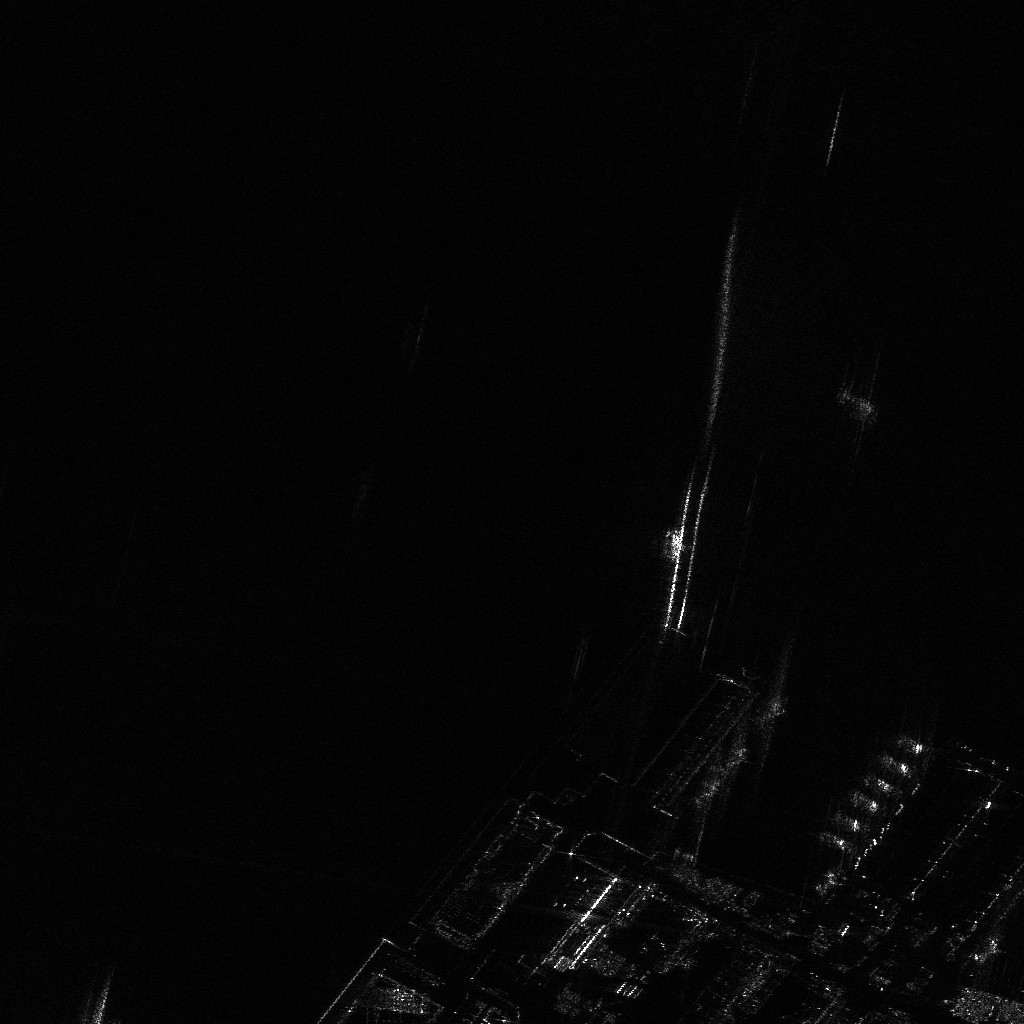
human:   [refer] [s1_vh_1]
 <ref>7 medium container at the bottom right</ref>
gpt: <box>[[79, 81, 83, 82, 27], [81, 79, 84, 80, 27], [82, 77, 85, 78, 27], [84, 75, 87, 77, 27], [85, 74, 89, 75, 27], [86, 71, 89, 73, 27], [95, 90, 97, 94, 32]]</box>